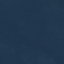
Land use / land cover class: SeaLake